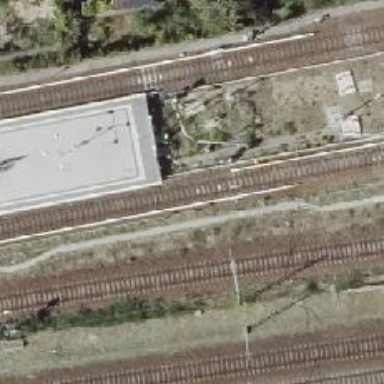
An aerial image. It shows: Light rail railway line with electrified rails.